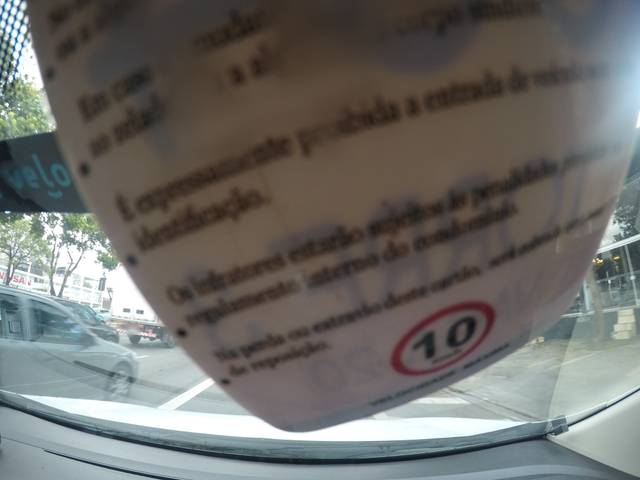
Region: Brazil
Coordinates: -23.551, -46.608